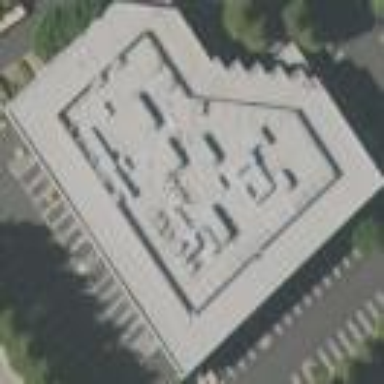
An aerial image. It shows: Building.